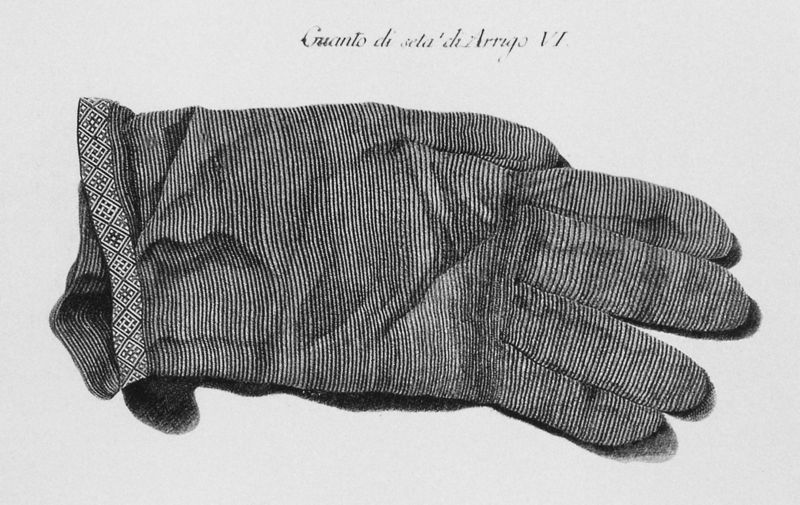
Titel: Handschuh aus dem Sarkophag Heinrichs VI.
Künstler: Melchiore della Bella
Schlagwörter: schatten, weiß, finger, handschuh, schwarz, skizze, zeichnung, muster, stoff, borte, seide, stilleben, spanien, schrift, italien, studie, könig, detail, inschrift, gestreift, streifen, foto, spanisch, untergrund, draufsicht, titel, struktur, rillen, italienisch, katalogseite, vi, guanto, accesoir